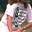
Label: 1